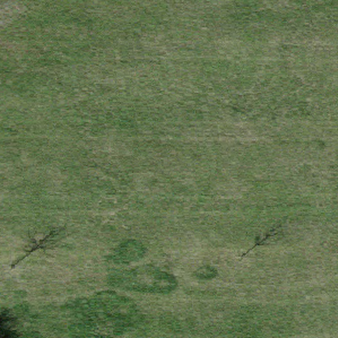
Label: other